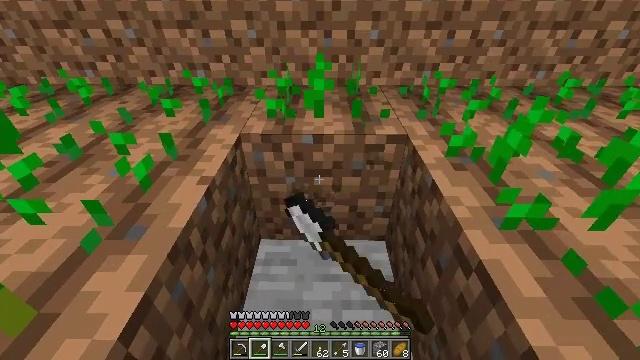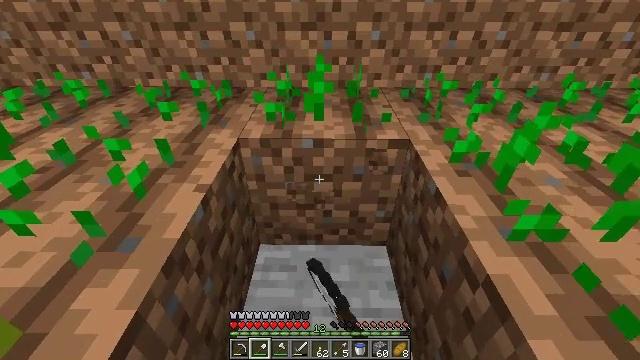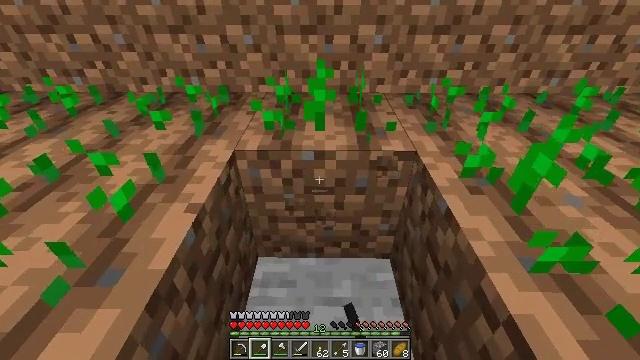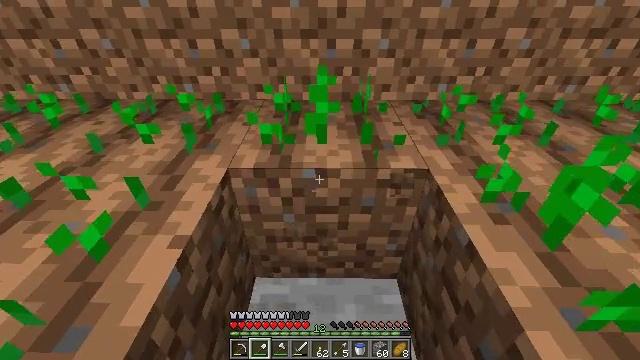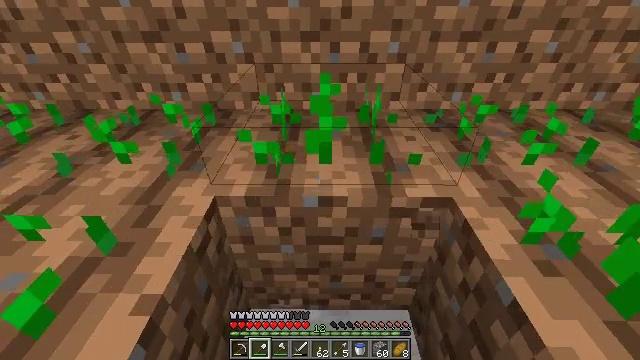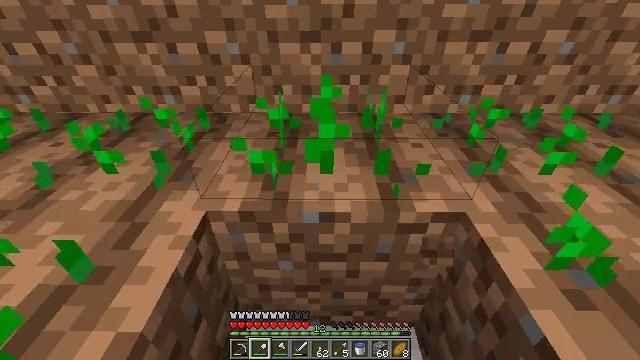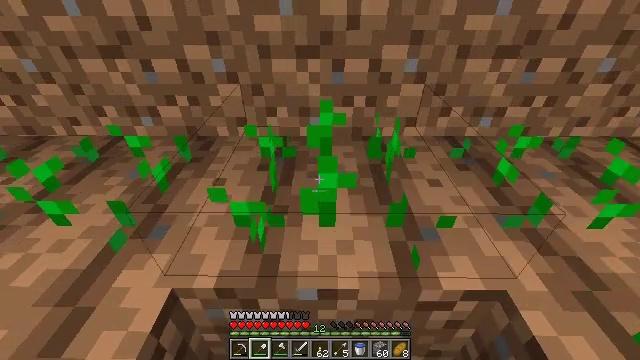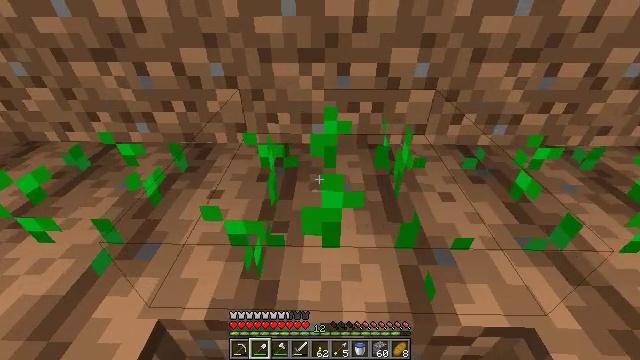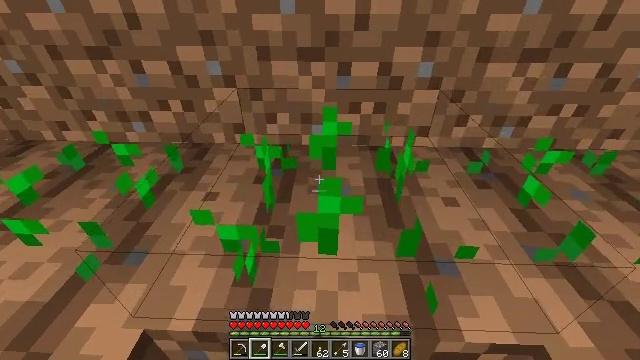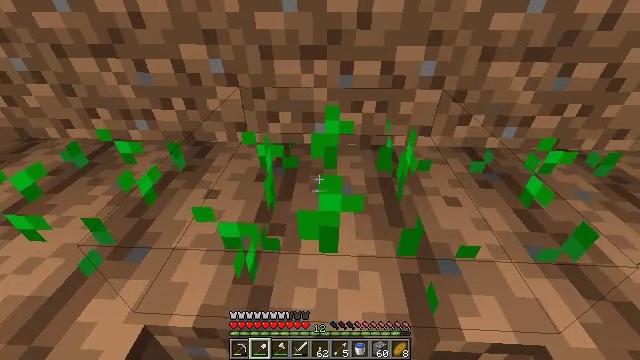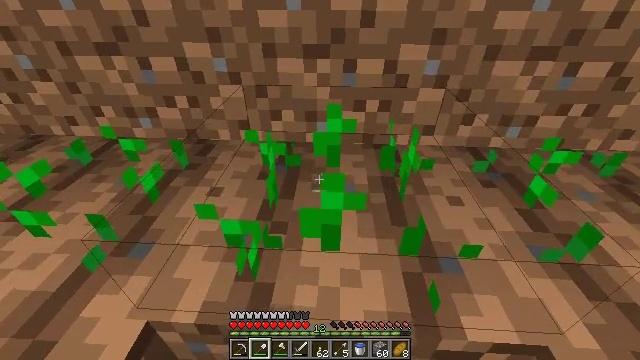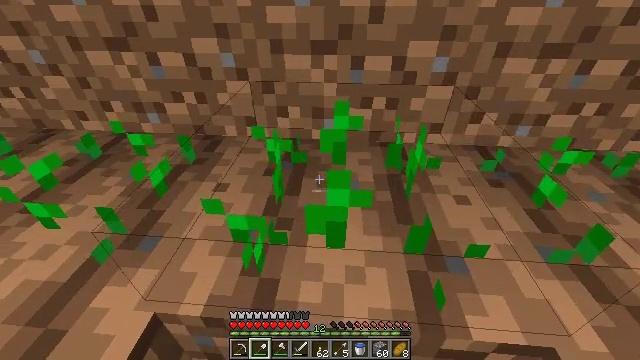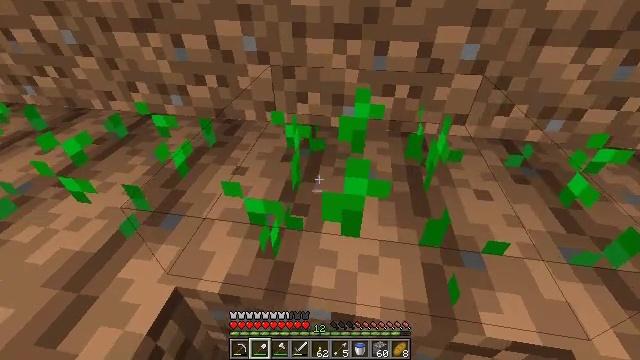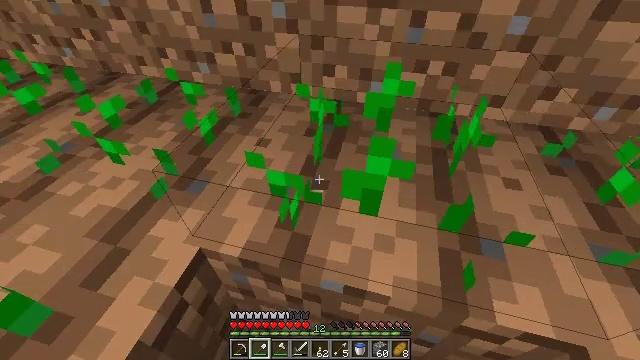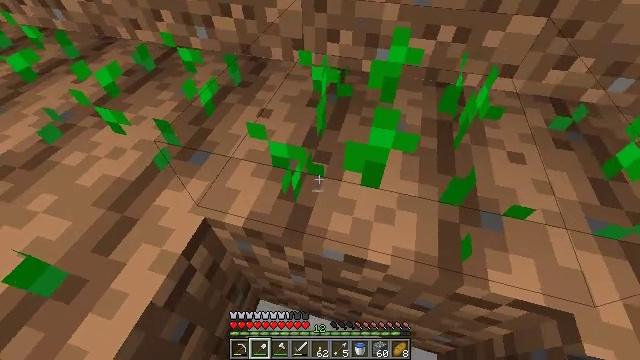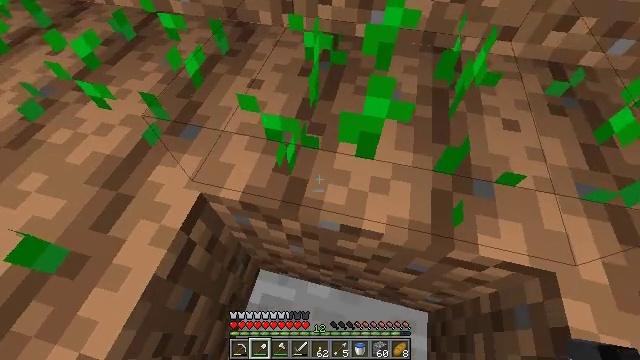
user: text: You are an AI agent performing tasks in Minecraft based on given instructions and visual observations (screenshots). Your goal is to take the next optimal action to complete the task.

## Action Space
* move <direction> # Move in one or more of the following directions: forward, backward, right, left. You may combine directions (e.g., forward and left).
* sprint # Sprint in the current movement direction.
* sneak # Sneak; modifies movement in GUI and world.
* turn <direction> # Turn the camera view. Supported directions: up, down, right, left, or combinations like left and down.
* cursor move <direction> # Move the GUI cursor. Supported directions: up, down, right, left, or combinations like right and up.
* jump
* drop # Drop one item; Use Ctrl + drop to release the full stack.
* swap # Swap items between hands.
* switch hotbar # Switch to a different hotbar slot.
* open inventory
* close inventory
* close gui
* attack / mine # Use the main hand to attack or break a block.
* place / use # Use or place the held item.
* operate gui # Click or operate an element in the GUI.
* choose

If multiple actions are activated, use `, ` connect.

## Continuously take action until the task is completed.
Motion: motion action
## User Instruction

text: Mine the farmland block.
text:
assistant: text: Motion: move forward
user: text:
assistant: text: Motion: move forward
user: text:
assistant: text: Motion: move forward
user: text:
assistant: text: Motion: move forward
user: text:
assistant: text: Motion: move forward
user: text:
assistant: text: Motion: move forward
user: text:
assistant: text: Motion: move forward
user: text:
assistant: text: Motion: move forward
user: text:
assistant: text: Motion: move forward
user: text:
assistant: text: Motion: move forward
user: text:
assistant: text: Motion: move forward, turn left
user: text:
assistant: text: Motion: turn left and down
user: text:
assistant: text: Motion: turn left and down
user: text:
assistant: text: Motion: turn down
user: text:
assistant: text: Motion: turn right and down
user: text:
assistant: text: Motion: turn right and down
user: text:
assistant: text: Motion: turn right and down
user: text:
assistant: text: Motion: turn right and down, attack / mine
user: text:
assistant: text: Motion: attack / mine
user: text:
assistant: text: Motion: attack / mine
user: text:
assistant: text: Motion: attack / mine
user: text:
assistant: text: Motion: turn up, attack / mine
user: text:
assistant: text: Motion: attack / mine
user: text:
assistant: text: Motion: attack / mine
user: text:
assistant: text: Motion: attack / mine
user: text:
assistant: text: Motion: attack / mine